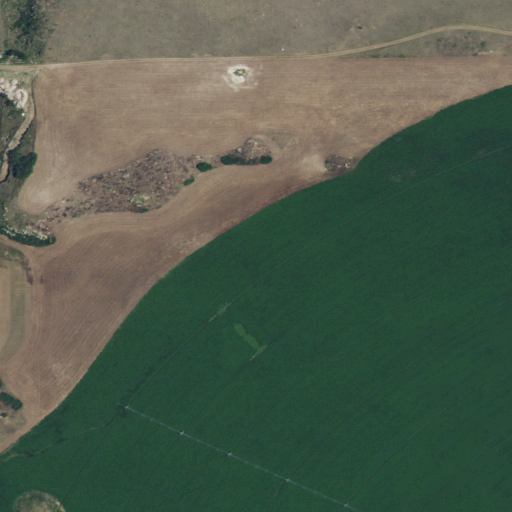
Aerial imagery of valley in Idaho named Hog Hollow containing cultivated crops and shrub